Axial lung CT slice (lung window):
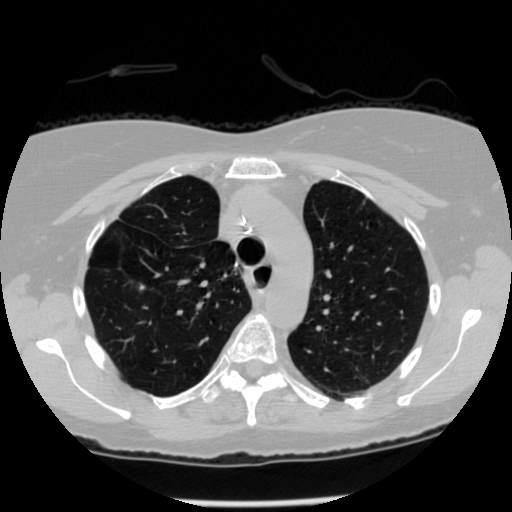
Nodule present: no